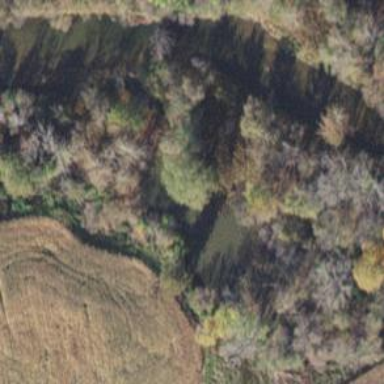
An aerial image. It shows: Natural oxbow water feature.